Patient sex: M
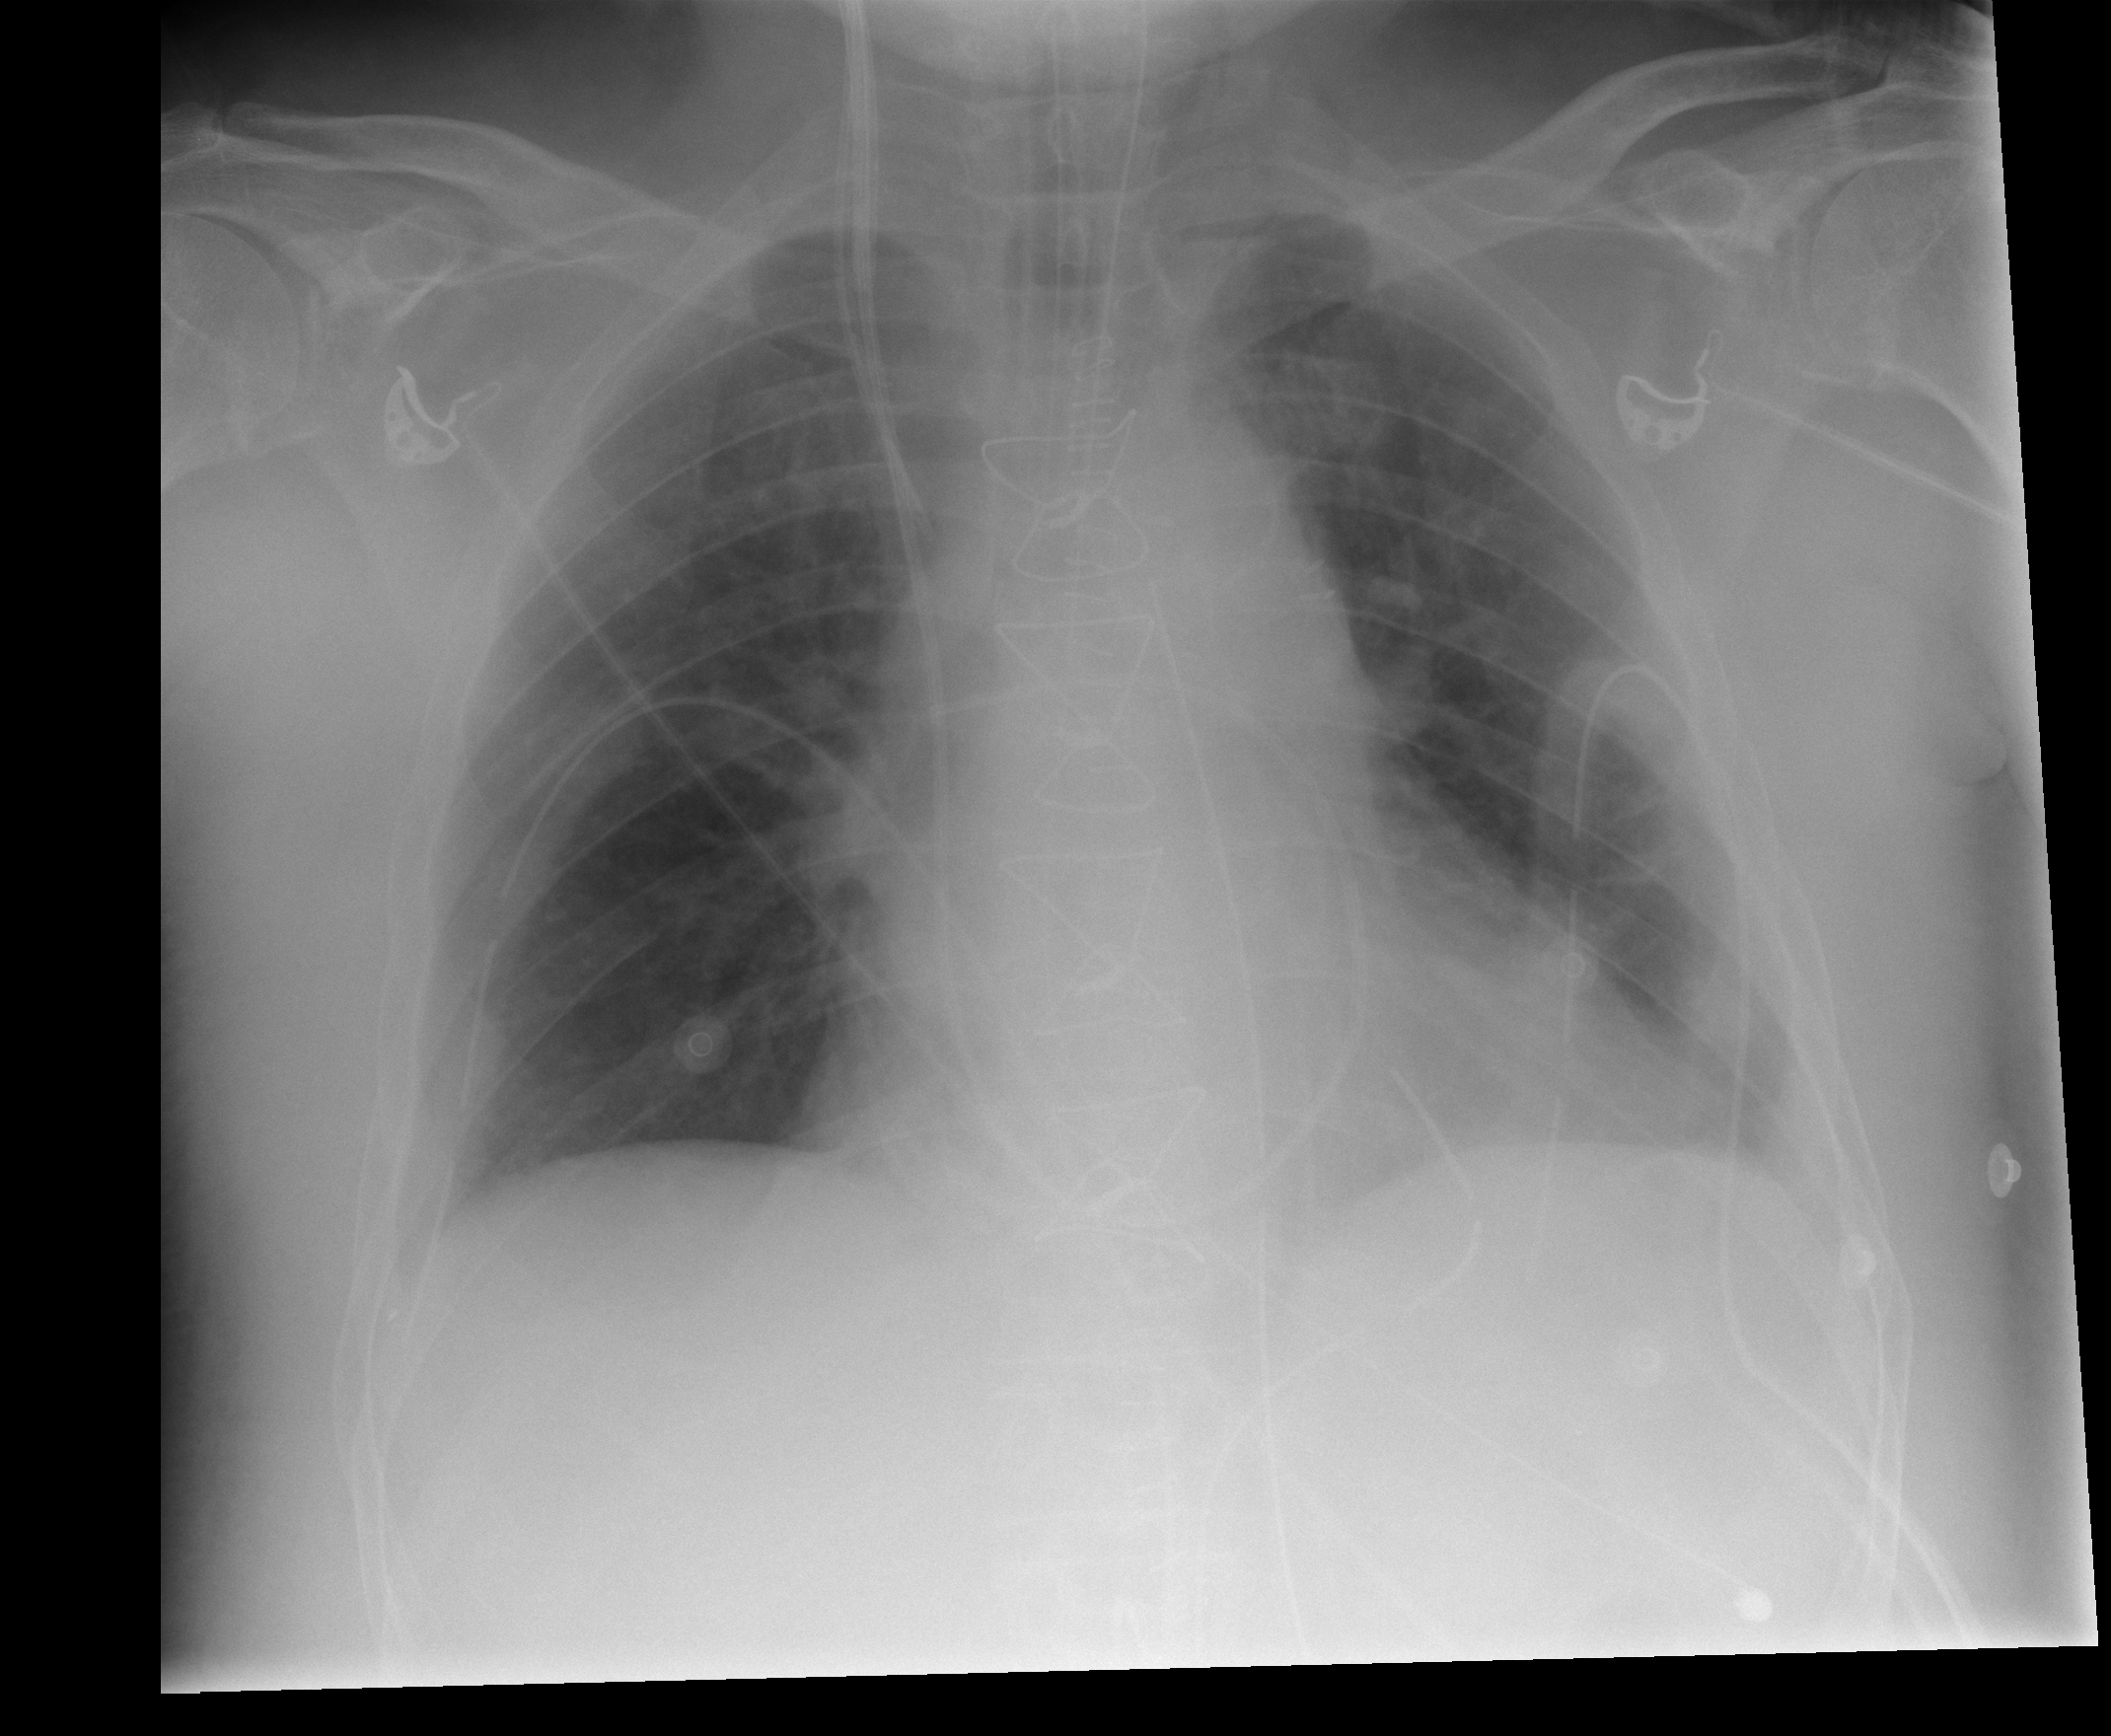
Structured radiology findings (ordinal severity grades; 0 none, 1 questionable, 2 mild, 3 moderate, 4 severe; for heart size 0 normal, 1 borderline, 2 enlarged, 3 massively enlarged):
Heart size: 2
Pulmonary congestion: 0
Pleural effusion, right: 1
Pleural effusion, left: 1
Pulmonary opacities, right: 0
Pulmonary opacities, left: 0
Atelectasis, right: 1
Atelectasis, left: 1